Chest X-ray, AP view. Patient: 50 years old, sex M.
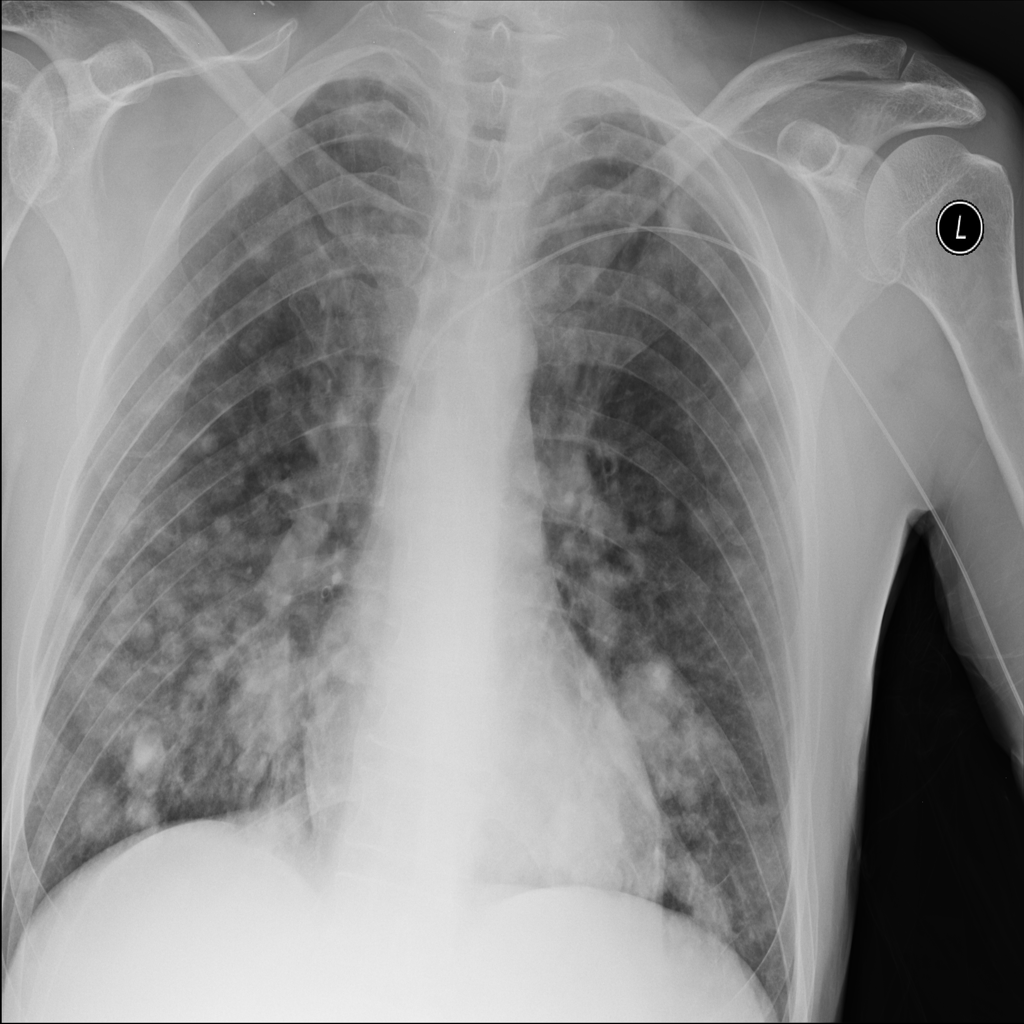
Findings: No Finding